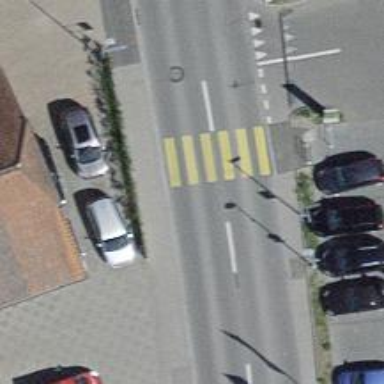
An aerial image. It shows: Uncontrolled zebra crossing.